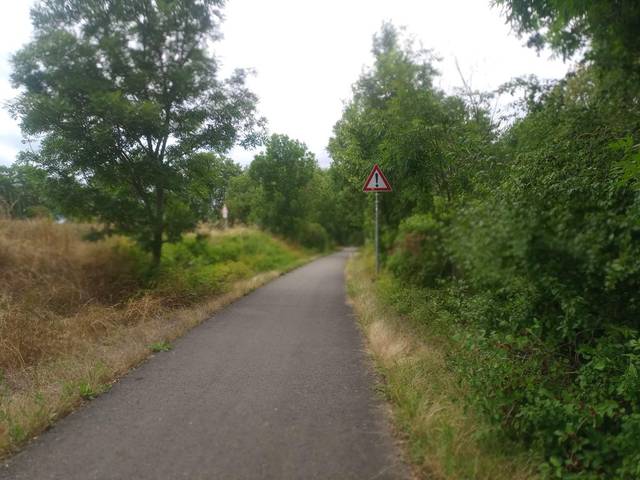
Region: Germany
Coordinates: 51.058, 12.106